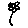
Label: flower